Question: I am using Xcode 5 for implement iOS application. Sometime i am getting this type of error when running my application,Shown below
I searched in google people suggested that Hard reset simulator,i reset simulator but again i am facing this popup, can anyone tell me how can i resolved this.

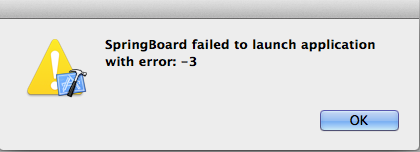
Answer: This is a consistent issue with XCode 5. Updating was supposed to fix this, but apparently has not. The best way to deal with it is simply totally quit the simulator (command + q not just press the x) and launch again.